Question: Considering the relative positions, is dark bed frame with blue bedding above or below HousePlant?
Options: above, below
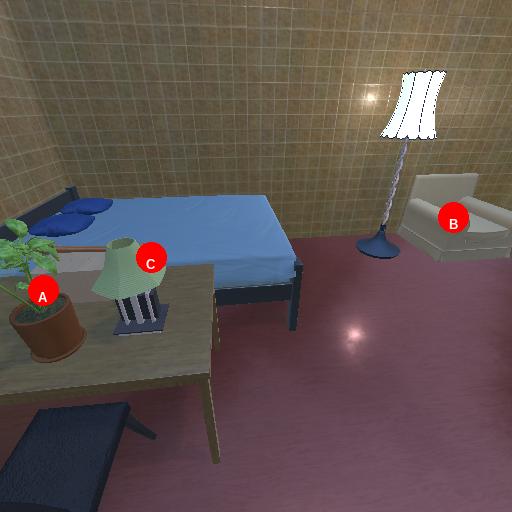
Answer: above